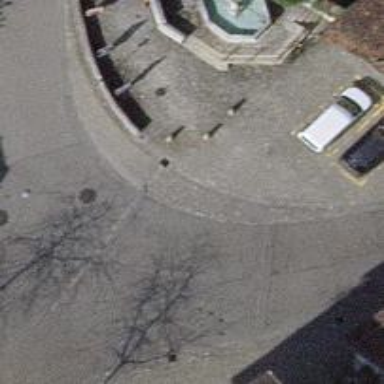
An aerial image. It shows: Bollard barrier.